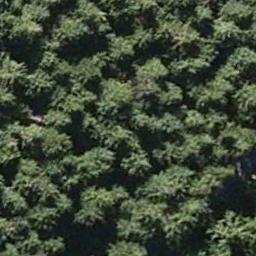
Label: forest